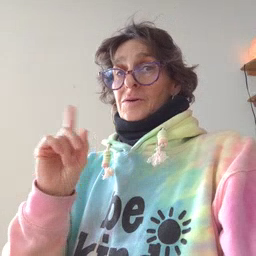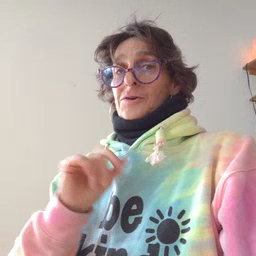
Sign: where